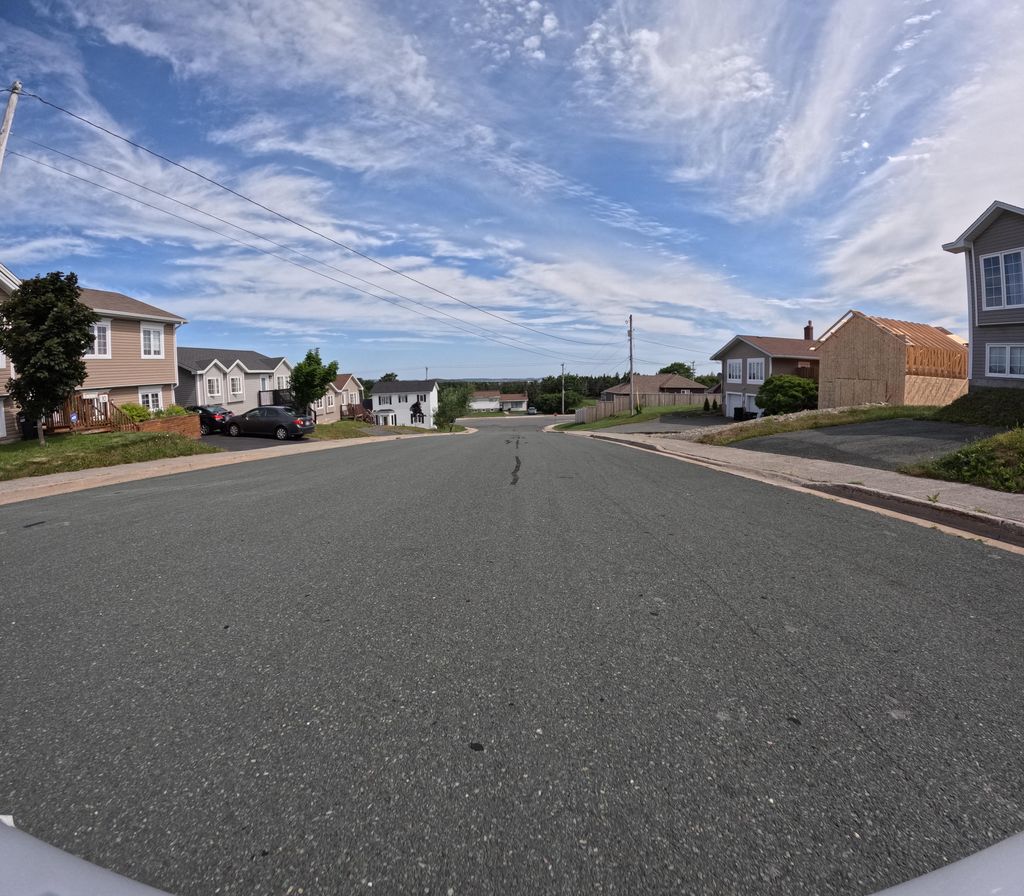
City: st_johns